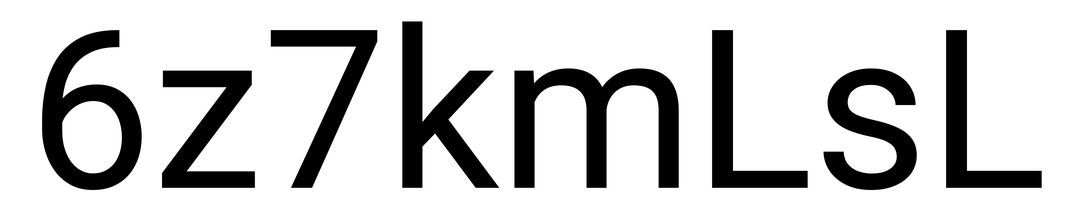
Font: Roboto_Regular